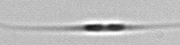
Label: Cylindrotheca